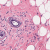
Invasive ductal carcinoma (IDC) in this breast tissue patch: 0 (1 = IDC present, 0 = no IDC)